Question: I am using 'core data', and have a 'UITableViewController' which loads the data from 'core data'. This is a 'modal view' and if I load the modal view for the third time, it crashes with 'EXC_BAD_ACCESS'.
'''
- (NSFetchedResultsController *)fetchedResultsController {
if (fetchedResultsController != nil) {
return fetchedResultsController;
}
// Create and configure a fetch request
NSFetchRequest *fetchRequest = [[NSFetchRequest alloc] init];
NSEntityDescription *entity = [NSEntityDescription entityForName:@"Ride" inManagedObjectContext:managedObjectContext];
[fetchRequest setEntity:entity];
// Create the sort descriptors array
NSSortDescriptor *sectionTitle = [[NSSortDescriptor alloc] initWithKey:@"dateStart" ascending:NO];
NSArray *sortDescriptors = [[NSArray alloc] initWithObjects:sectionTitle, nil];
[fetchRequest setSortDescriptors:sortDescriptors];
// Create and initialize the fetch results controller
NSFetchedResultsController *aFetchedResultsController = [[NSFetchedResultsController alloc] initWithFetchRequest:fetchRequest managedObjectContext:managedObjectContext sectionNameKeyPath:nil cacheName:@"Root"];
self.fetchedResultsController = aFetchedResultsController;
fetchedResultsController.delegate = self;
// Memory management
[aFetchedResultsController release];
[fetchRequest release];
[sectionTitle release];
[sortDescriptors release];
return fetchedResultsController;
}//end
'''
The crash says that it is coming from this line:
'''
NSEntityDescription *entity = [NSEntityDescription entityForName:@"Ride" inManagedObjectContext:managedObjectContext];
'''
This is in viewDidLoad:
'''
if (managedObjectContext == nil) {
managedObjectContext = [MyAppDelegate instance].managedObjectContext;
}
'''
Presenting the modal view:
'''
History *history = [[[History alloc] init] autorelease];
UINavigationController *nav = [[[UINavigationController alloc] initWithRootViewController:history] autorelease];
[self presentModalViewController:nav animated:YES];
'''
Dismissing Modal:
'''
- (void)done {
[self dismissModalViewControllerAnimated:YES];
}
'''
Stack Trace that gives EXC_BAD_ACCESS:

Now, in order to setup this view with core data, I followed the 'Core Data Books' example project and my code looks almost identical. Why would it be crashing after a few times of loading the modal view?
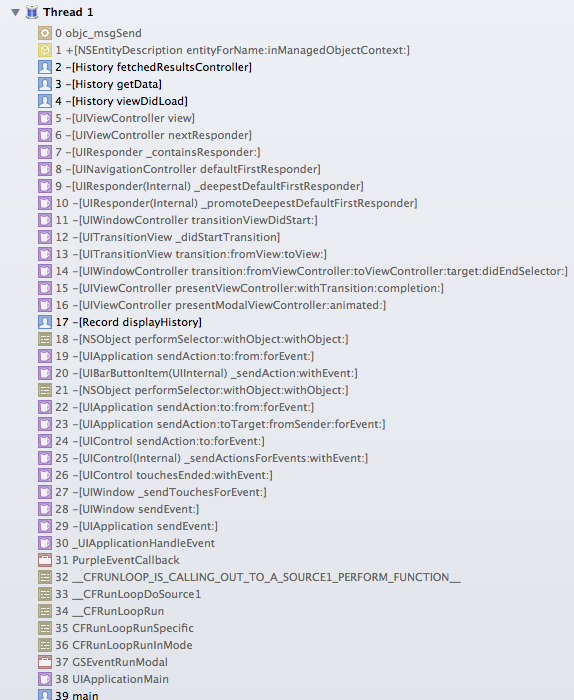
Answer: Ok, I figured it out, my managedObjectContext was not being retained because I was not using self. So, I fixed it by doing:
'''
// Core Data
if (managedObjectContext == nil) {
self.managedObjectContext = [MyAppDelegate instance].managedObjectContext;
}
'''